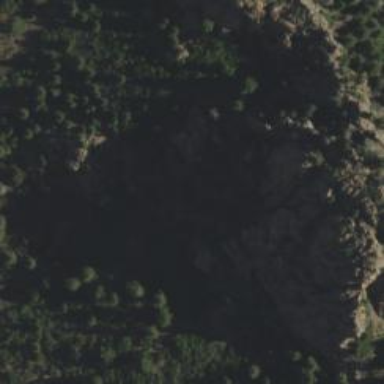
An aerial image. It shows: Natural cliff.